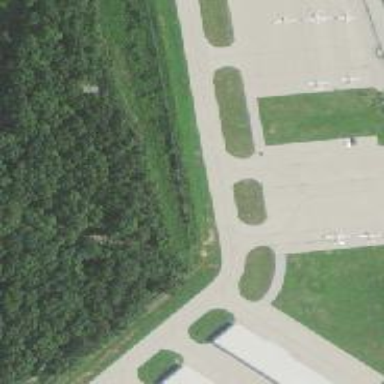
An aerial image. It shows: View of taxiway at the airport.